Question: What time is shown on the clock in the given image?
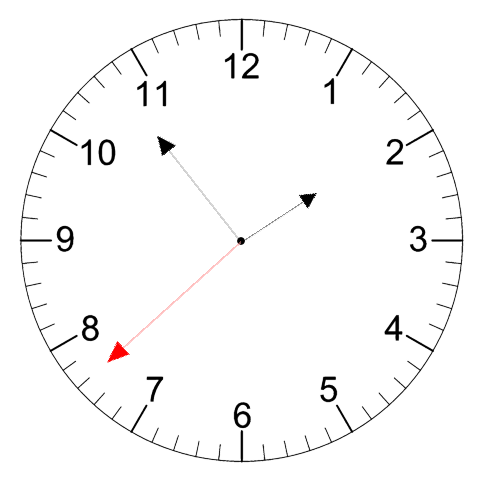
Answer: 01:53:38